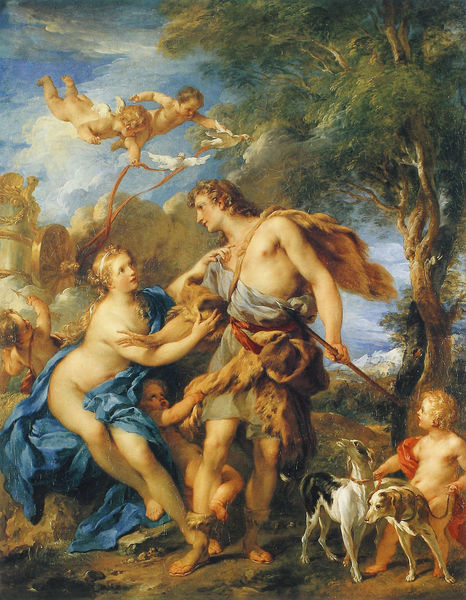
Titel: Venus und Adonis
Künstler: Francois Lemoyne
Institution: Stockholm, Nationalmuseum
Schlagwörter: baum, blau, held, himmel, kampf, mann, nackt, wolken, menschen, ocker, braun, frau, hund, hunde, wolke, blond, barock, taube, öl, hügel, gold, kind, locken, kinder, engel, putte, liebe, bogen, rad, wagen, adam, eva, waffe, jagd, jäger, speer, putten, pfeil, pomona, geh nicht, kriegswagen